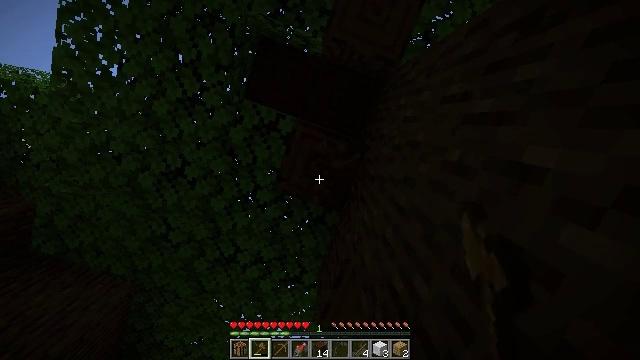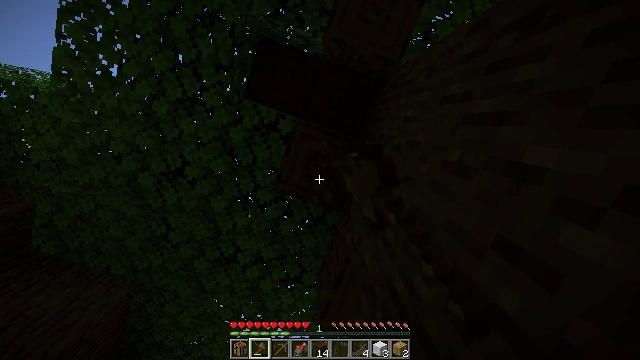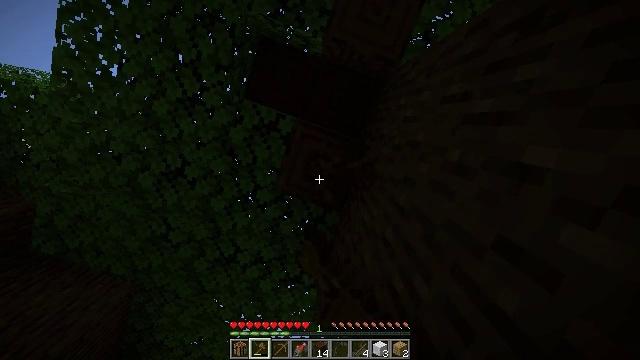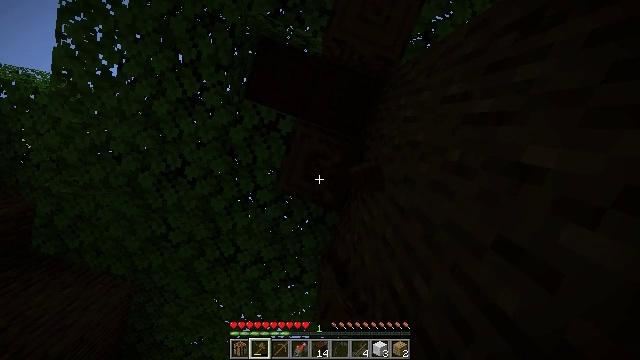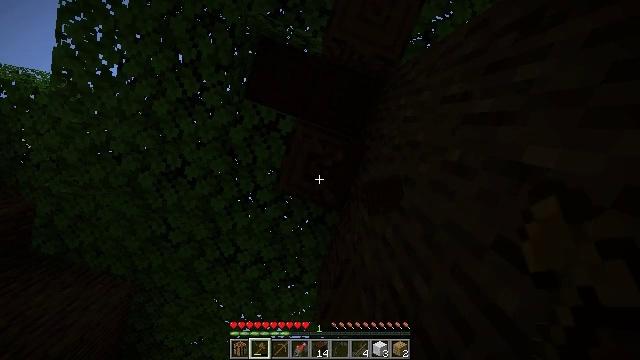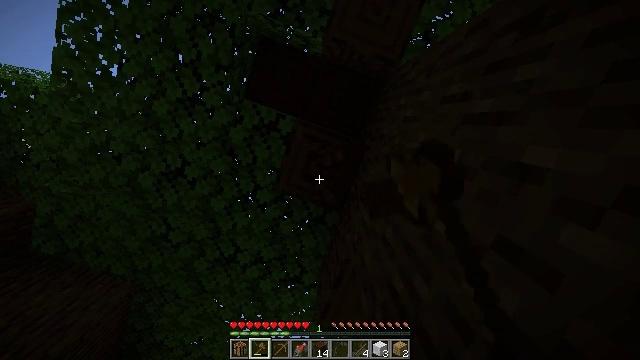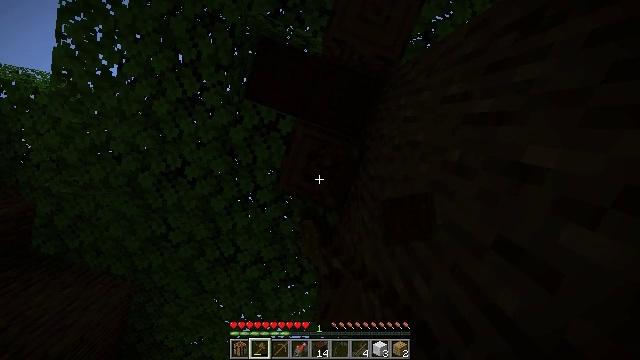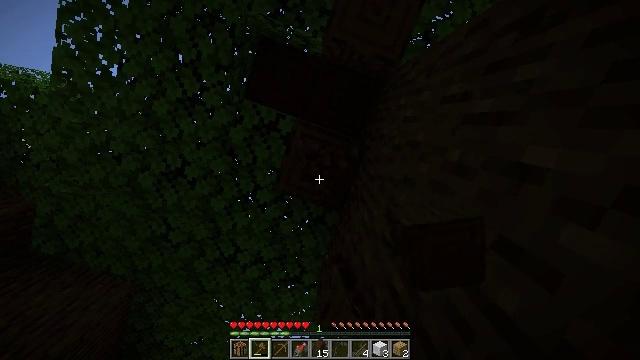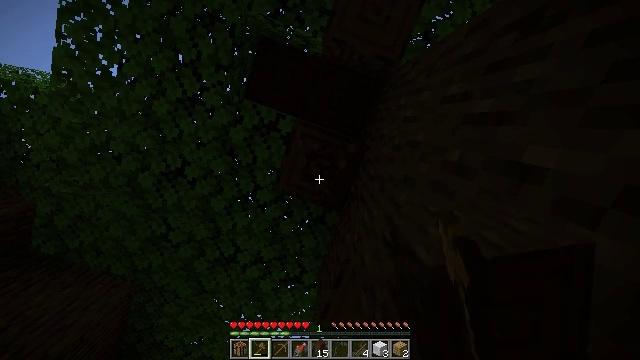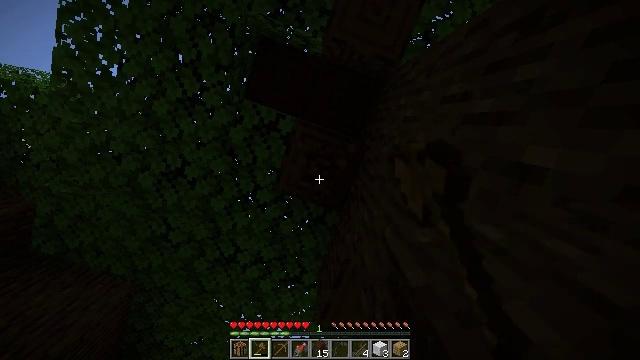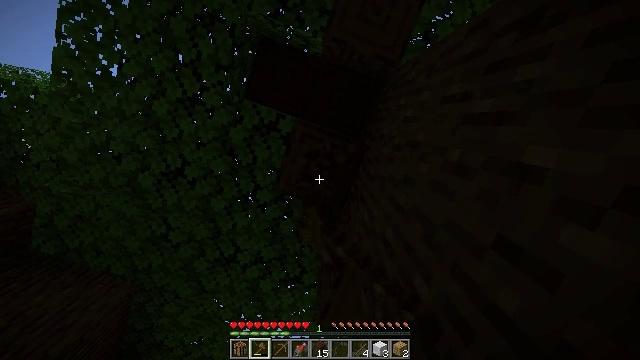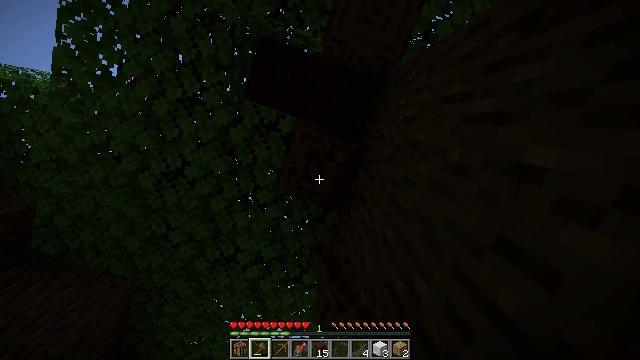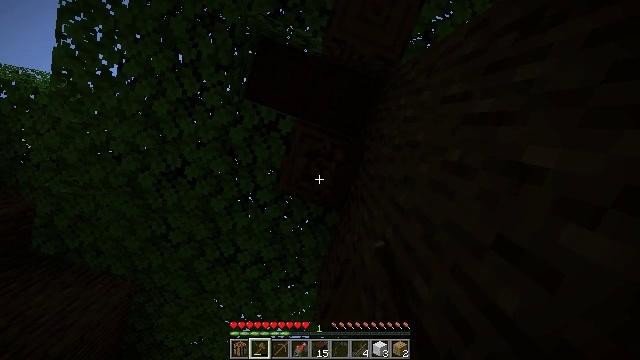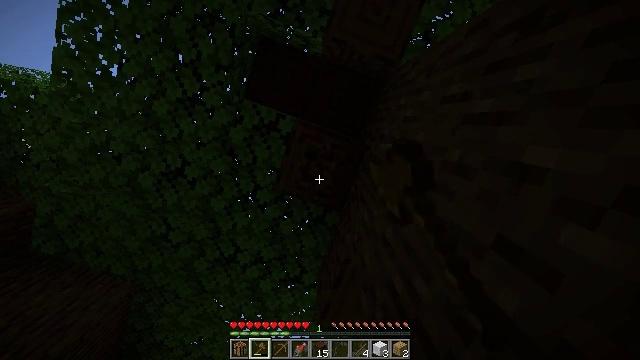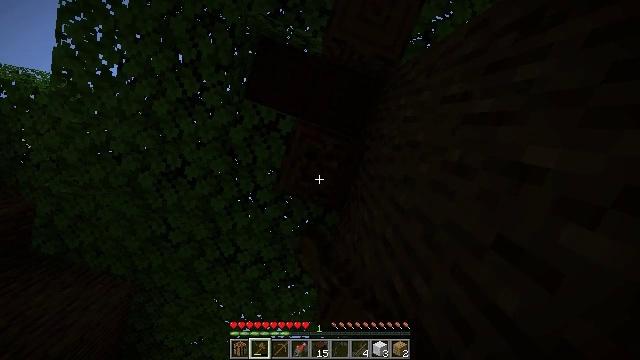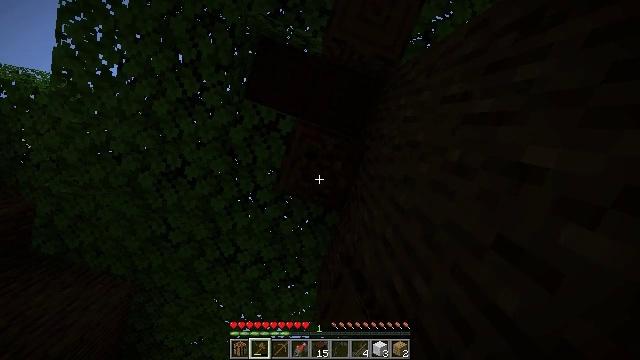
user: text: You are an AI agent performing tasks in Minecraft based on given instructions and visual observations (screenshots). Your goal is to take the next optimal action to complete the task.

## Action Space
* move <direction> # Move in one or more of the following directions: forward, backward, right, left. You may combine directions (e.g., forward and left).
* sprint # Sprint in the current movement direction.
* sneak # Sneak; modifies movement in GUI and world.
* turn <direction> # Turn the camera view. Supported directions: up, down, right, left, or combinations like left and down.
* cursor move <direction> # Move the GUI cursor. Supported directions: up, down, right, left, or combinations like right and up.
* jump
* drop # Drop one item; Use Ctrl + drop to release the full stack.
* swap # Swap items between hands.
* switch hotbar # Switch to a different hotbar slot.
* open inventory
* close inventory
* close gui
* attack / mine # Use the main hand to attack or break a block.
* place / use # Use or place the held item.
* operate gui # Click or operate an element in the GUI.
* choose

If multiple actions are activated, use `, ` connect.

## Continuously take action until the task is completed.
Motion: motion action
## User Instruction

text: Harvest dark oak log for resources.
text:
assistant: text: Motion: attack / mine
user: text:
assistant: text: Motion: attack / mine
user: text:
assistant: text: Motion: attack / mine
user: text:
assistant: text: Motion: attack / mine
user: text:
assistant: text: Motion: attack / mine
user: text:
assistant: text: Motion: attack / mine
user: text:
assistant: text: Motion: attack / mine
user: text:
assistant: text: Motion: attack / mine
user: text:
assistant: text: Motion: attack / mine
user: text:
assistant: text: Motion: attack / mine
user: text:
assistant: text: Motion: attack / mine
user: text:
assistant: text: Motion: attack / mine
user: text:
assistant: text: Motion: attack / mine
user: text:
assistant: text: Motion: attack / mine
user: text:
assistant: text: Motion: attack / mine
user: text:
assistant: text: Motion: attack / mine
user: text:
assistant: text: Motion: attack / mine
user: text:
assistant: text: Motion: attack / mine
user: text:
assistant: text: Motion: attack / mine
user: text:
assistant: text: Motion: attack / mine
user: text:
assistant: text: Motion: attack / mine
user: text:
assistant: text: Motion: attack / mine
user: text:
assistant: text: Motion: attack / mine
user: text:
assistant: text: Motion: attack / mine
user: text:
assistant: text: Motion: attack / mine
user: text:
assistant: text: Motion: attack / mine
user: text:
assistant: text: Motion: attack / mine
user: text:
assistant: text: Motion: attack / mine
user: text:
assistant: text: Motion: attack / mine
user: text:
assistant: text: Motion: turn right and down